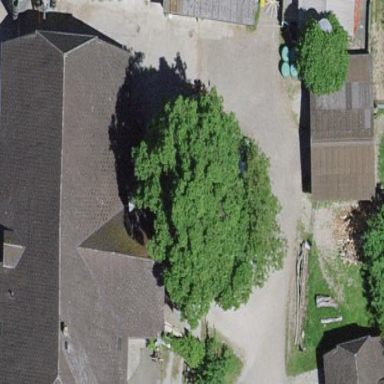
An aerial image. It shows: Farm building.